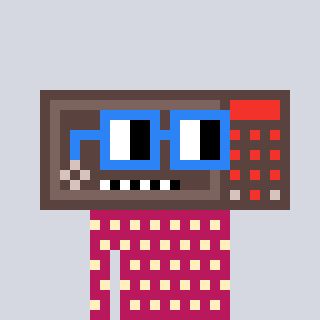
a pixel art character with square blue glasses, a wallsafe-shaped head and a darkpink-colored body on a cool background